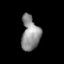
Tissue: lung
Cell type: Epithelial cells
Senescence score: 0.183
Nuclear area (px): 609
Mean DAPI intensity: 142.401